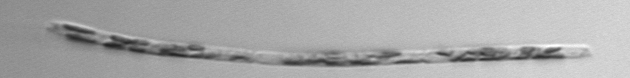
Label: Eucampia_morphytype1